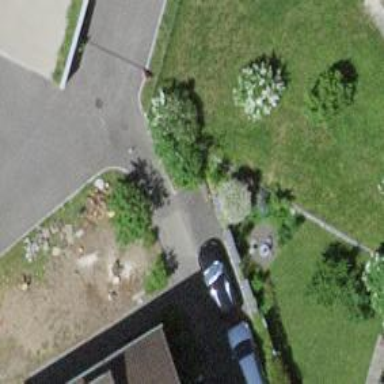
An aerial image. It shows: Bollard.